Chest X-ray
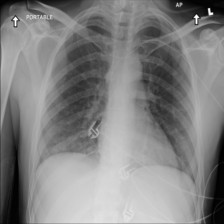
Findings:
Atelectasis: negative
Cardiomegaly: negative
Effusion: negative
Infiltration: positive
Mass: negative
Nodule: negative
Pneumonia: negative
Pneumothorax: negative
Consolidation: negative
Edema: negative
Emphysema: negative
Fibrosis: negative
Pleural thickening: negative
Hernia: negative